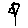
Label: flower